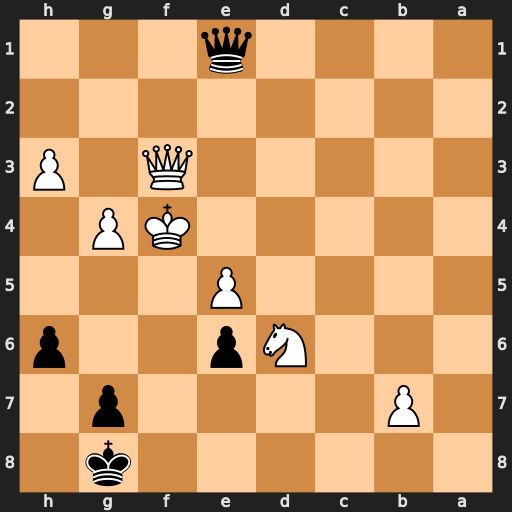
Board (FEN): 6k1/1P4p1/3Np2p/4P3/5KP1/5Q1P/8/4q3
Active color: b
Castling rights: -
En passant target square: -
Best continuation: g5#